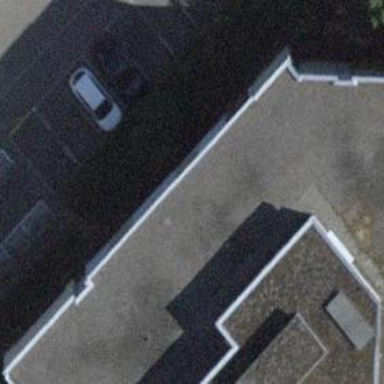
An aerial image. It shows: Nursing home.